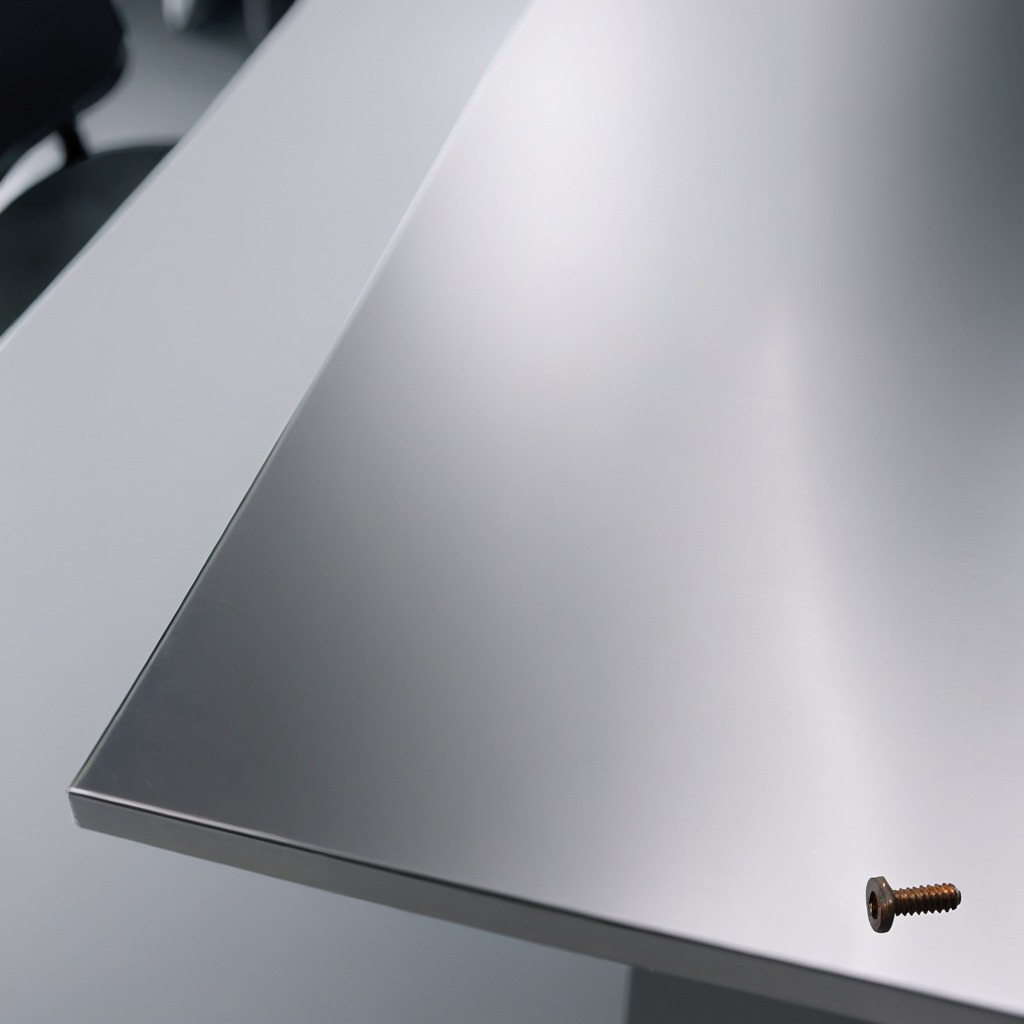
A metal screw is lying on the stainless steel table in a high-end prototyping lab.